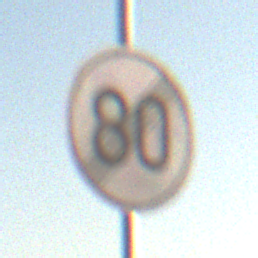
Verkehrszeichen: EndeGeschwindigkeit80
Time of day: SunriseSunset
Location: Outdoor (Nature)
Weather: PartlyCloudy
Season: NotSpecified
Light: Natural